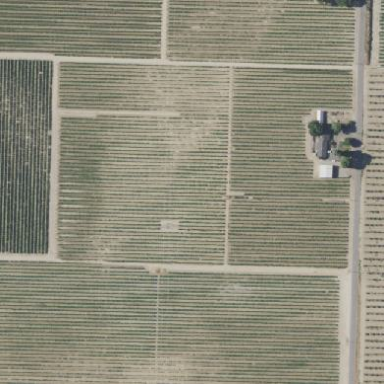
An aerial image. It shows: Vineyard where grapes are grown.